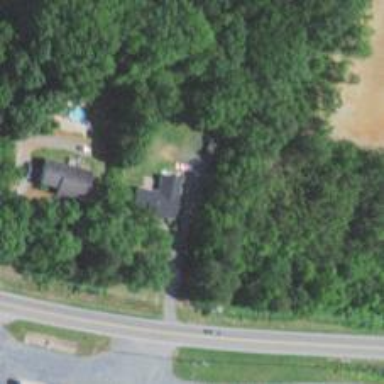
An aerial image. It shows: Driveway leading to service road.